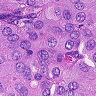
Metastatic tissue present: yes